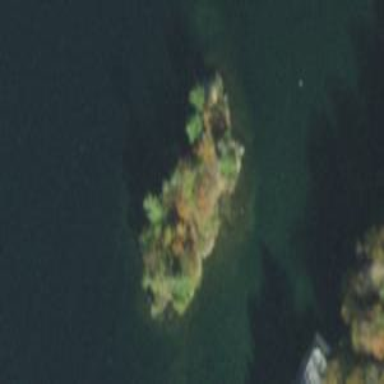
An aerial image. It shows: Campsite located on islet.